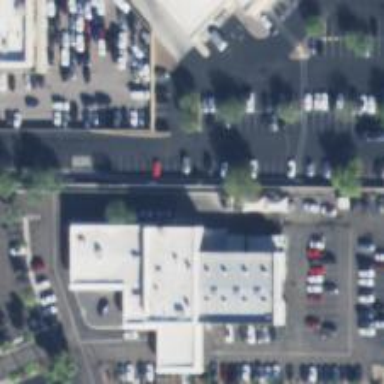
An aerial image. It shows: Building that houses car shop.